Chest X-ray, AP view. Patient: 25 years old, sex M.
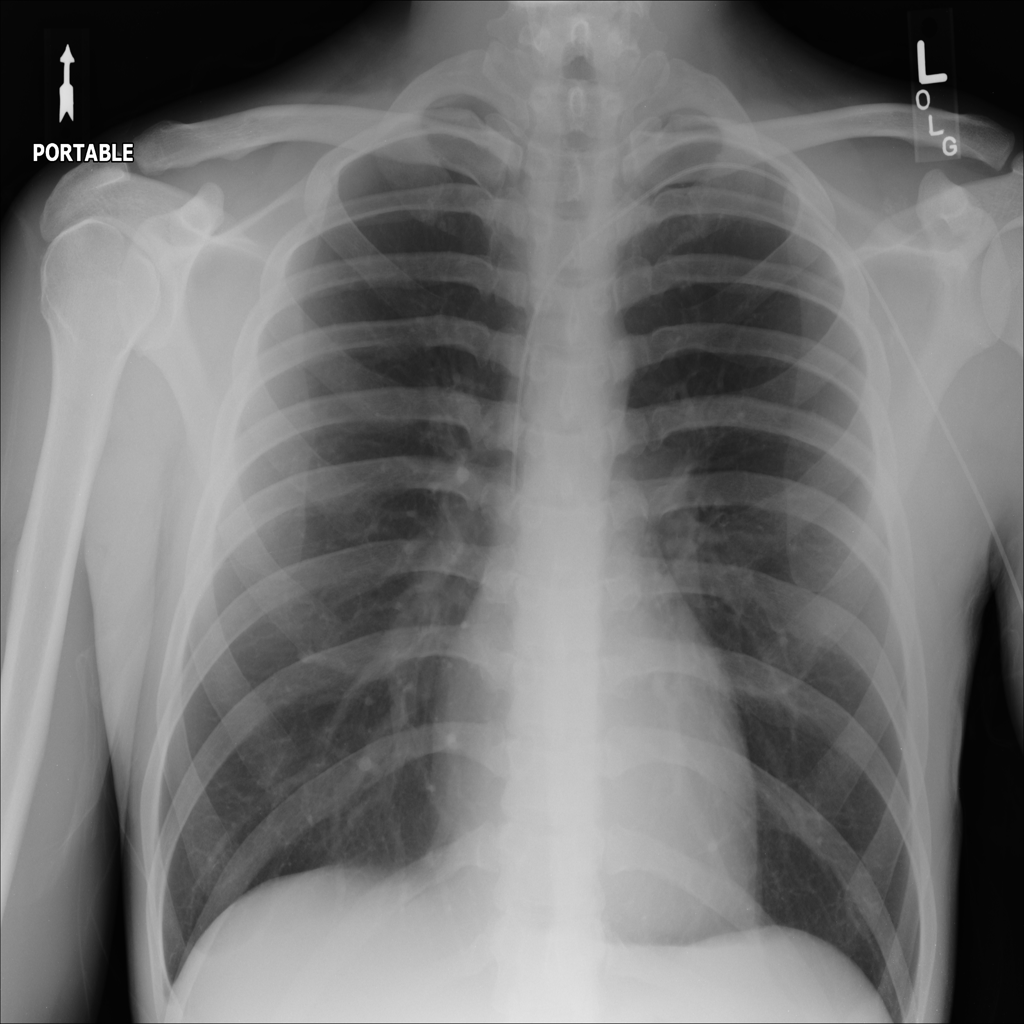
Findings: No Finding